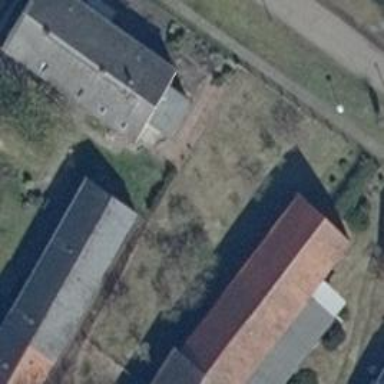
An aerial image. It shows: Simple and straightforward house.